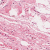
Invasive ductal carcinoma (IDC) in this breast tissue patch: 0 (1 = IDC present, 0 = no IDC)